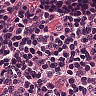
Metastatic tissue present: no